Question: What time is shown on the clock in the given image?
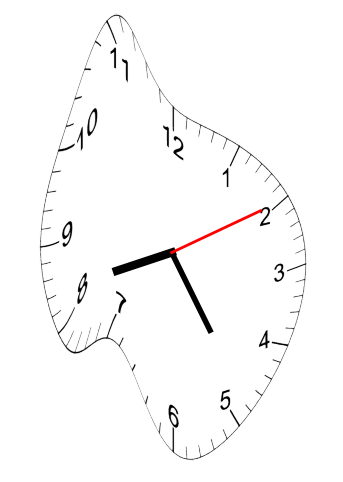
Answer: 08:24:10